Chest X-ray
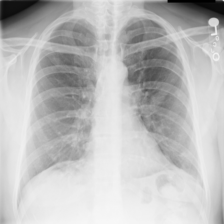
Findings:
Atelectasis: negative
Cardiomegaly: negative
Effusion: negative
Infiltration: negative
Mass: negative
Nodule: negative
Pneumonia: negative
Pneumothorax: negative
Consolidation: negative
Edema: negative
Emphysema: negative
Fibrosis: negative
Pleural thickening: negative
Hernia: negative